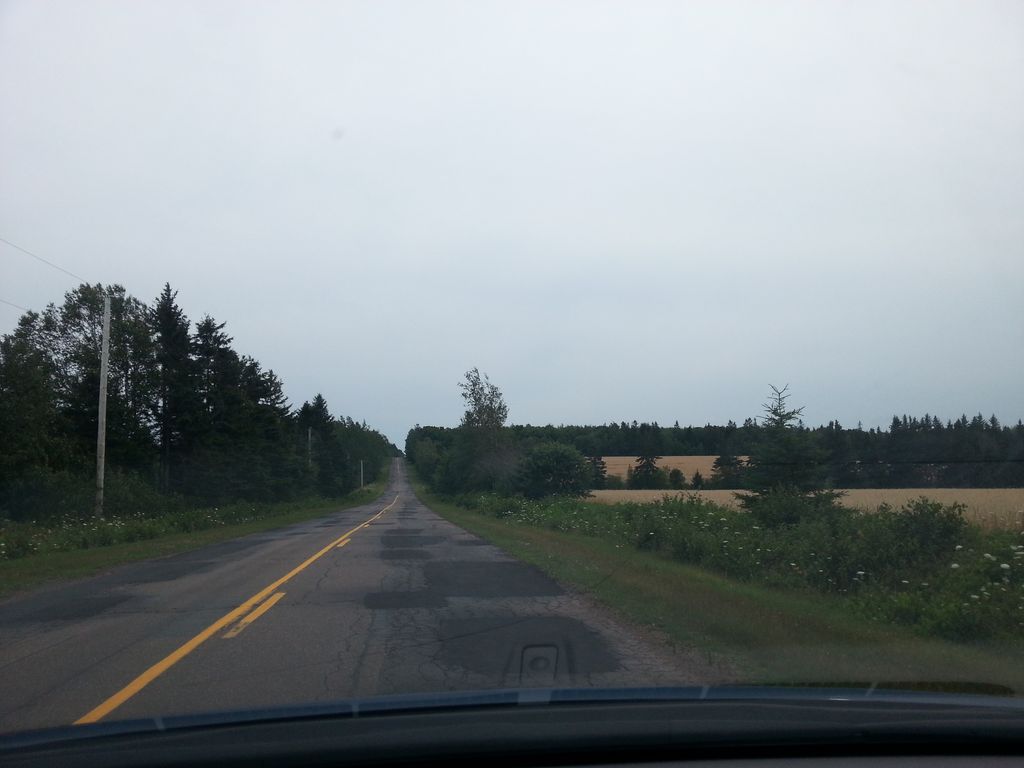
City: charlottetown